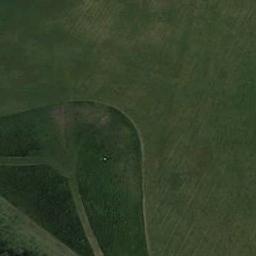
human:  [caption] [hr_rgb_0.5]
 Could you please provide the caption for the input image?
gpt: The entire image is dominated by grass .

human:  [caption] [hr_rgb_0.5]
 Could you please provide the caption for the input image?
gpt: This meadow has different sparsity in different places and some roads go through the meadow .

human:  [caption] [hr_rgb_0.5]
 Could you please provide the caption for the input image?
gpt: There is no grass in some parts of the meadow .

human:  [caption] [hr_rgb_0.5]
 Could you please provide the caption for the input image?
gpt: A large dark green and light green mixed grass .

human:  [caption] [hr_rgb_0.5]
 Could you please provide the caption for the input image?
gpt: A green and smooth meadow with many grass .